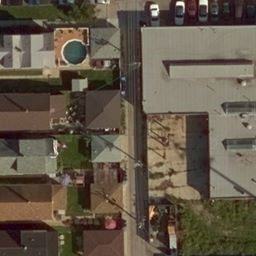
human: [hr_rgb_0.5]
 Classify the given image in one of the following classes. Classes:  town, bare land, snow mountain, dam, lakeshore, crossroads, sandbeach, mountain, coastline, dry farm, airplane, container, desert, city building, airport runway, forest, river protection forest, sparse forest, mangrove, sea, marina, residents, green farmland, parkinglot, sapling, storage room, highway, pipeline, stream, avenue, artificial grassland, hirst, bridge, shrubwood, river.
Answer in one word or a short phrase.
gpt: residents